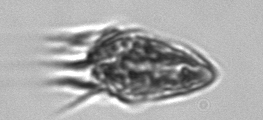
Label: Strombidium_morphotype1